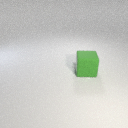
large green rubber cube